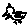
Label: bird